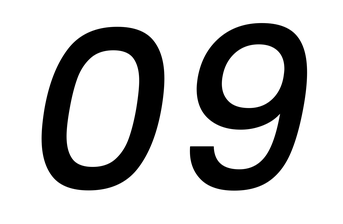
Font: Poppins-MediumItalic